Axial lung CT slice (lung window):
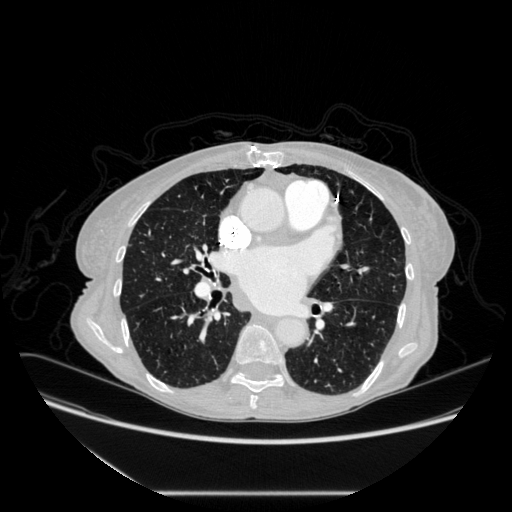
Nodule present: no